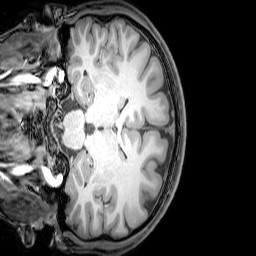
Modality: T1w
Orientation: coronal
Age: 20
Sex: male
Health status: healthy
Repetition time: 0.081 s
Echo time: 0.037 s